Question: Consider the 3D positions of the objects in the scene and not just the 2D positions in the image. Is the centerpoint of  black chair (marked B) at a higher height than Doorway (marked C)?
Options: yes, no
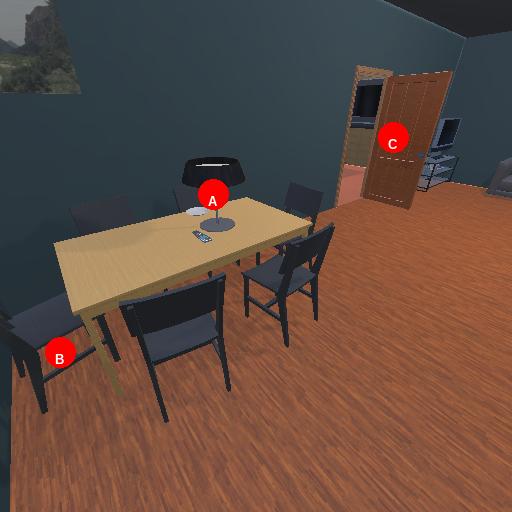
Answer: yes